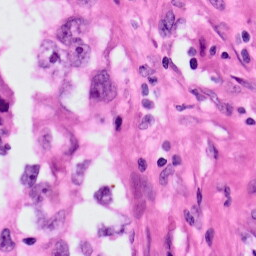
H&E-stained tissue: Lung